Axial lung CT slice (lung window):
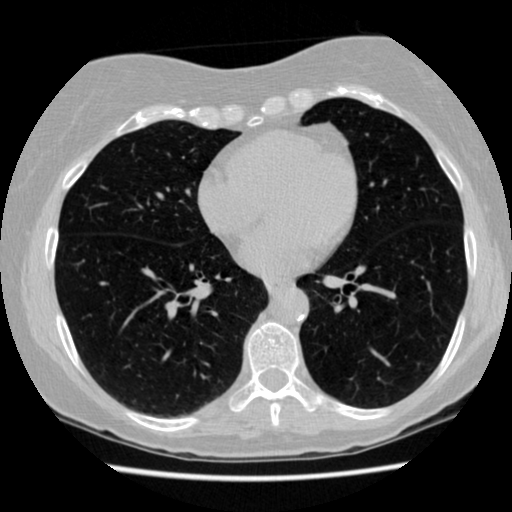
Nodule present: no